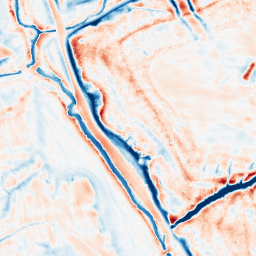
Category: edge_preserving
Decomposition family: bilateral
Decomposition parameters: d: 21
sigma_color: 150
sigma_space: 100
Upsampling method: cubic_catmull_rom
Upsampling parameters: scale: 8
Upsampling scale: 8